Interaction volume radius: 5 \u00c5
Interaction volume height: 20 \u00c5
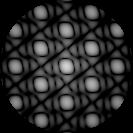
Disorder parameter: 0.005238